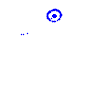
Particle: pion